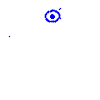
Particle: electron